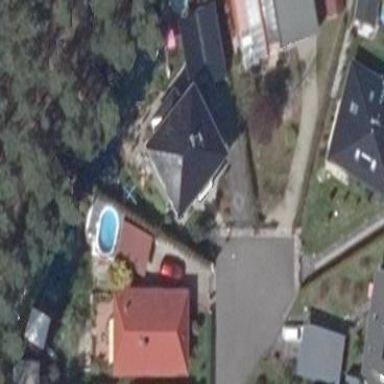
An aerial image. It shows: Simple and straightforward house.